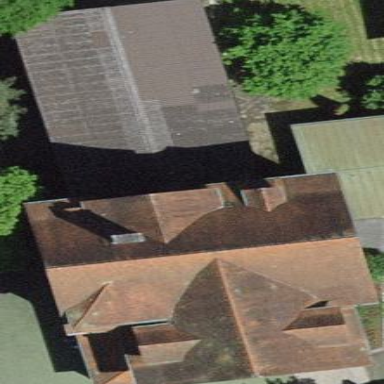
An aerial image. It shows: School building.